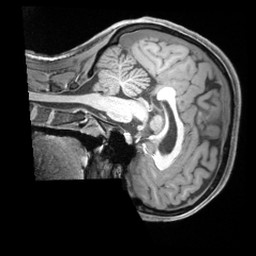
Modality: T1w
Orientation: sagittal
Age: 23
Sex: female
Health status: ill
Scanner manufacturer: siemens
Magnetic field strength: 3 T
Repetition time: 2.2 s
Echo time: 0.00218 s